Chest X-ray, PA view. Patient: 49 years old, sex M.
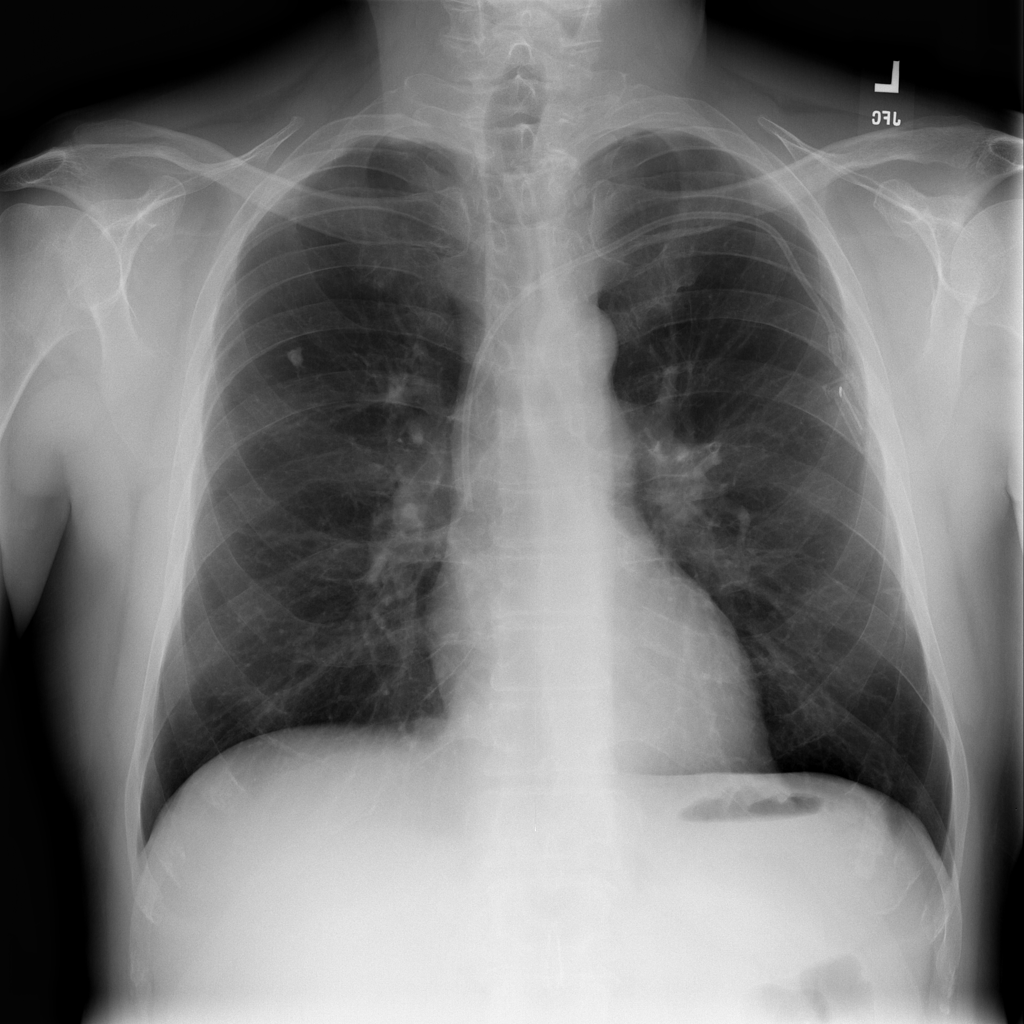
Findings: No Finding